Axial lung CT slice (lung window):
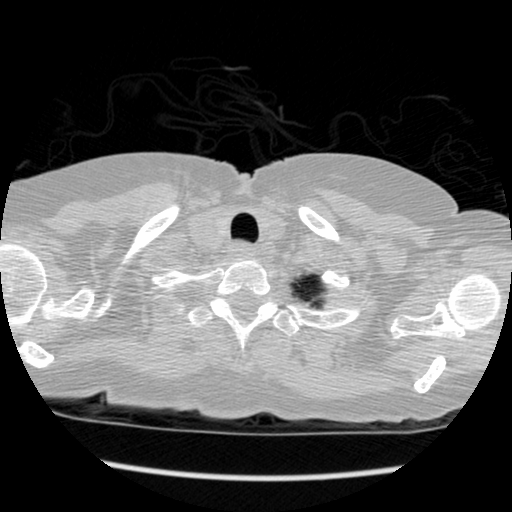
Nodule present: no